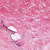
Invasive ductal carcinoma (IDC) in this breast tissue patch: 0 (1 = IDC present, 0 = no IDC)